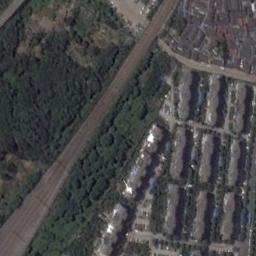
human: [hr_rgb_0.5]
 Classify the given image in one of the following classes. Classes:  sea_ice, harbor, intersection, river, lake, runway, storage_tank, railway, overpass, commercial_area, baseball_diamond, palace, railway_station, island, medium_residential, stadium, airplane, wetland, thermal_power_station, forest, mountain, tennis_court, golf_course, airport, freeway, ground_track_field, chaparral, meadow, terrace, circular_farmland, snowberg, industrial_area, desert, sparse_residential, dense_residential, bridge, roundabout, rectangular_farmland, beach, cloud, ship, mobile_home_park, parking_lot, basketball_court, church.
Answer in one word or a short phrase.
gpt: railway